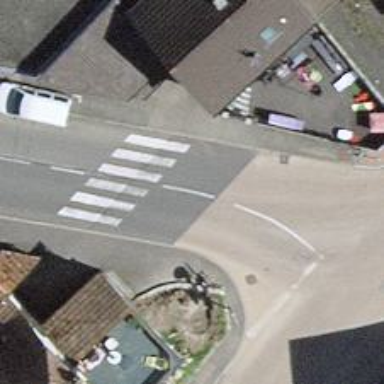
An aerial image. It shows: Uncontrolled zebra crossing on the road.